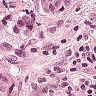
Metastatic tissue present: yes